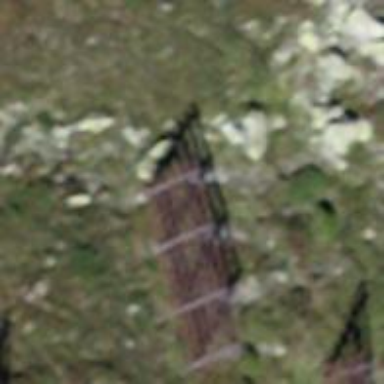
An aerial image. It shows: Snow fence that is man-made.